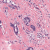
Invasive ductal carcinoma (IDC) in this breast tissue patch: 1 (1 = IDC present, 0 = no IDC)